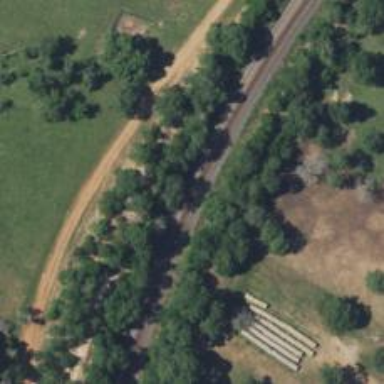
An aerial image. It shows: Railway track.